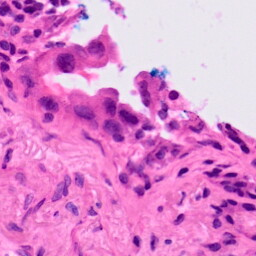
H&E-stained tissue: Lung